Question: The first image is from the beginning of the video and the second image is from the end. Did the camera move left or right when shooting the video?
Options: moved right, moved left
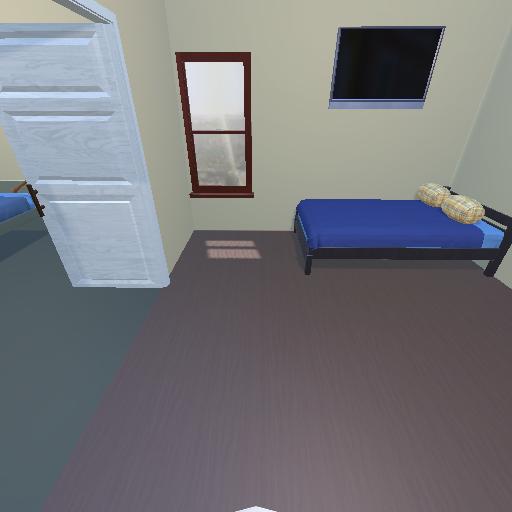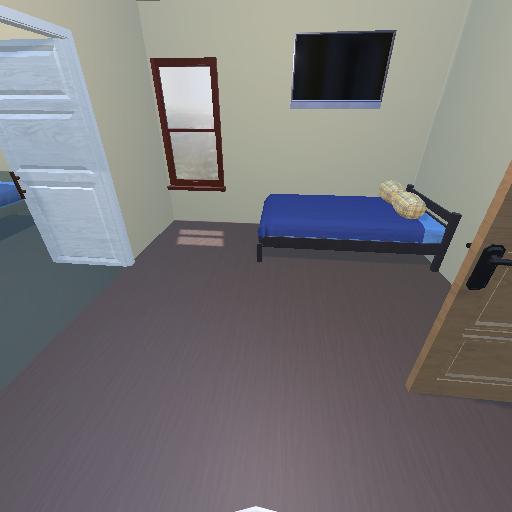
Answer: moved right